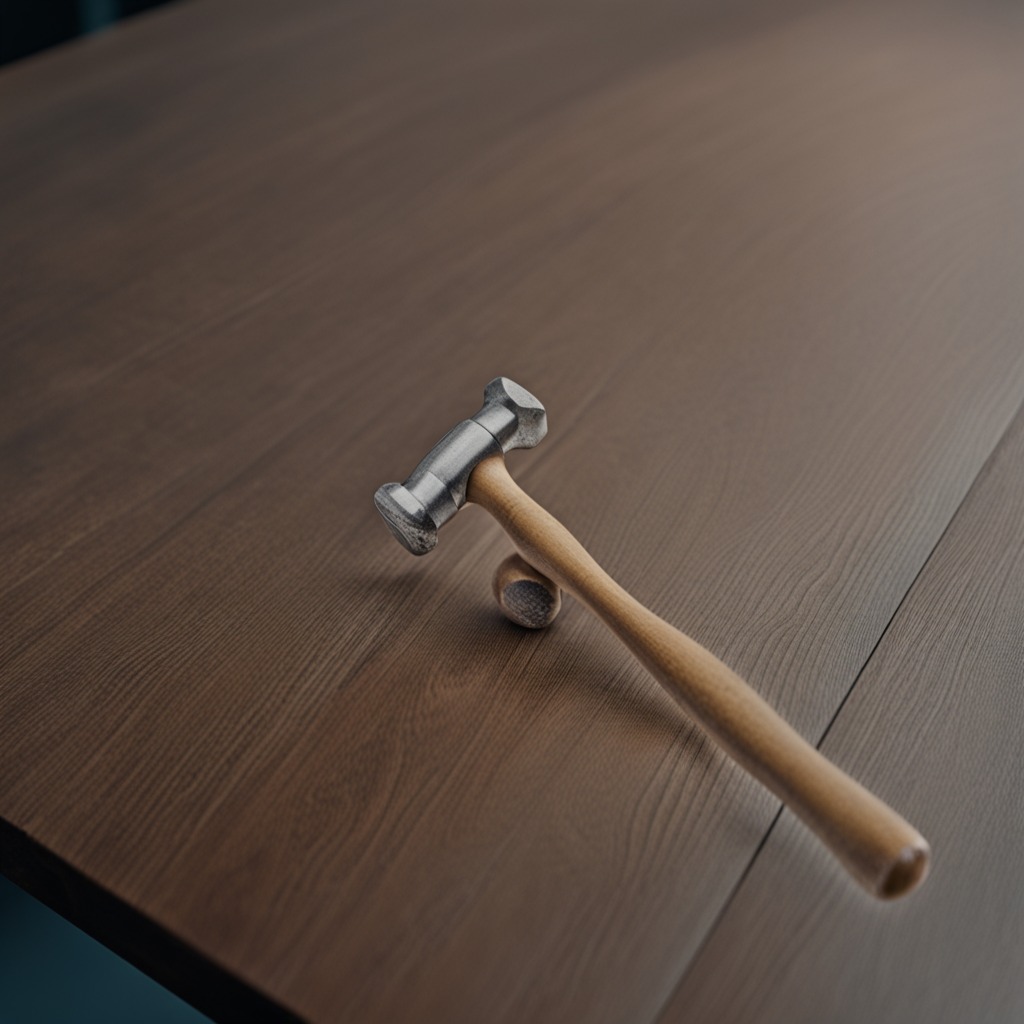
A hammer lies on the table in a small garage at twilight.